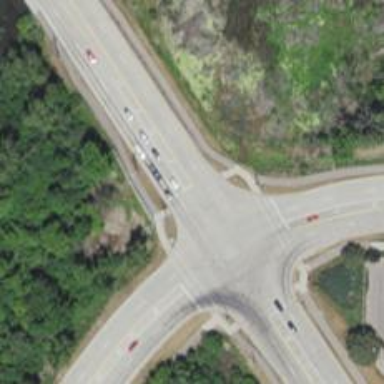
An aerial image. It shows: Marked crossing on the road.